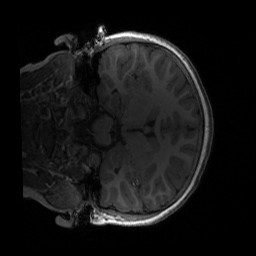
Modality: T1w
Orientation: coronal
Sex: female
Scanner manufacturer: siemens
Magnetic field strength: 3 T
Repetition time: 1.9 s
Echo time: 0.00243 s